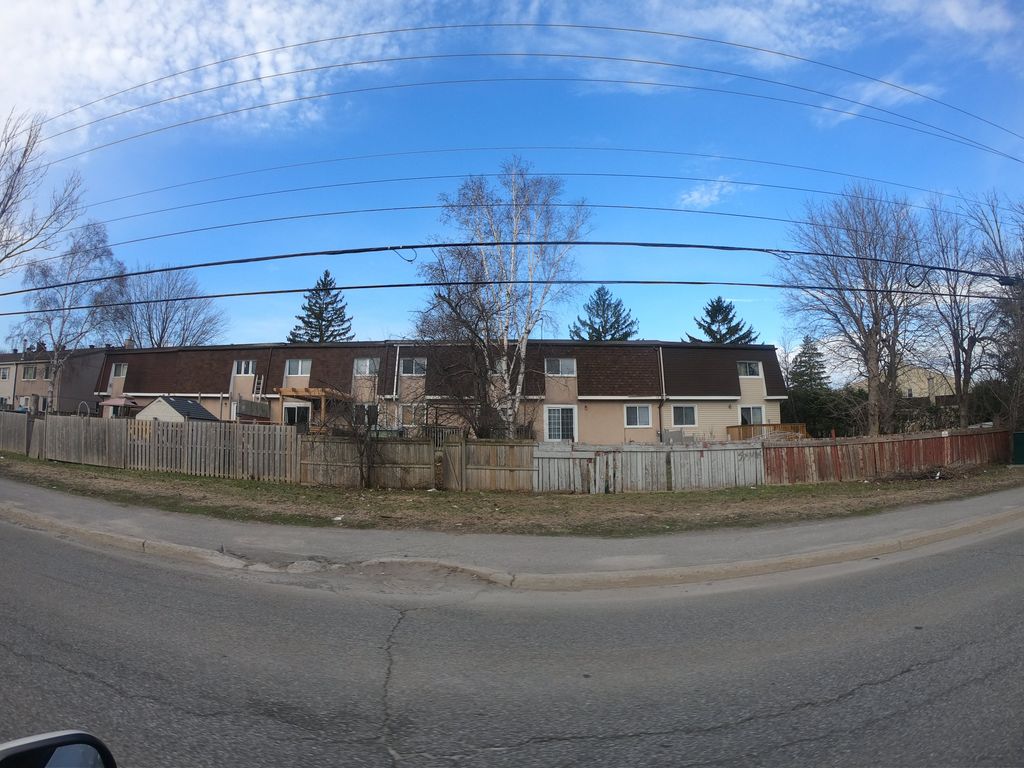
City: ottawa-gatineau